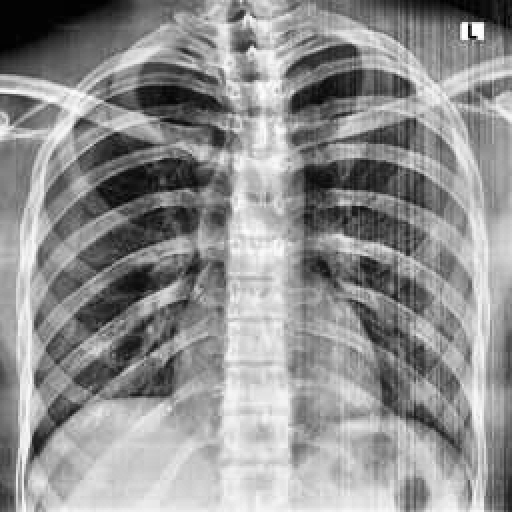
Finding: NORMAL